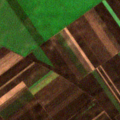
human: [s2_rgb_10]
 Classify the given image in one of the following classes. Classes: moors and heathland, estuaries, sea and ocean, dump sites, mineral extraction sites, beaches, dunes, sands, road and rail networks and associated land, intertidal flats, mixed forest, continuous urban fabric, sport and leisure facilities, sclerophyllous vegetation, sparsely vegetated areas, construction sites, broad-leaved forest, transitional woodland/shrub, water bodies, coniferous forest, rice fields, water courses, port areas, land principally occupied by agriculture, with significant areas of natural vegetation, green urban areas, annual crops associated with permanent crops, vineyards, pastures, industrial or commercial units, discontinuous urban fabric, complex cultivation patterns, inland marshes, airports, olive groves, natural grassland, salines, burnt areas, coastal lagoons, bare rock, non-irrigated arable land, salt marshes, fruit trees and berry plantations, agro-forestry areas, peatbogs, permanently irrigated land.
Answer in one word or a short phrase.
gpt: non-irrigated arable land